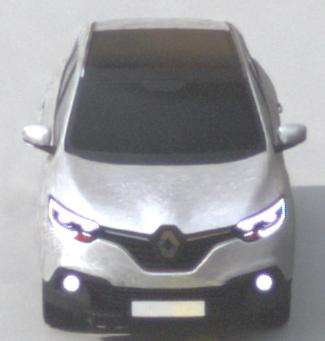
Make: Renault
Model: Kadjar ENERGY TCe 130
Detailed model: Kadjar
Model produced from: 2015/05
Model produced until: 2018/08
Doors: 5
Color: white
Road condition: dry road
Daytime: morning or afternoon
Contrast: low contrast